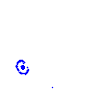
Particle: pion